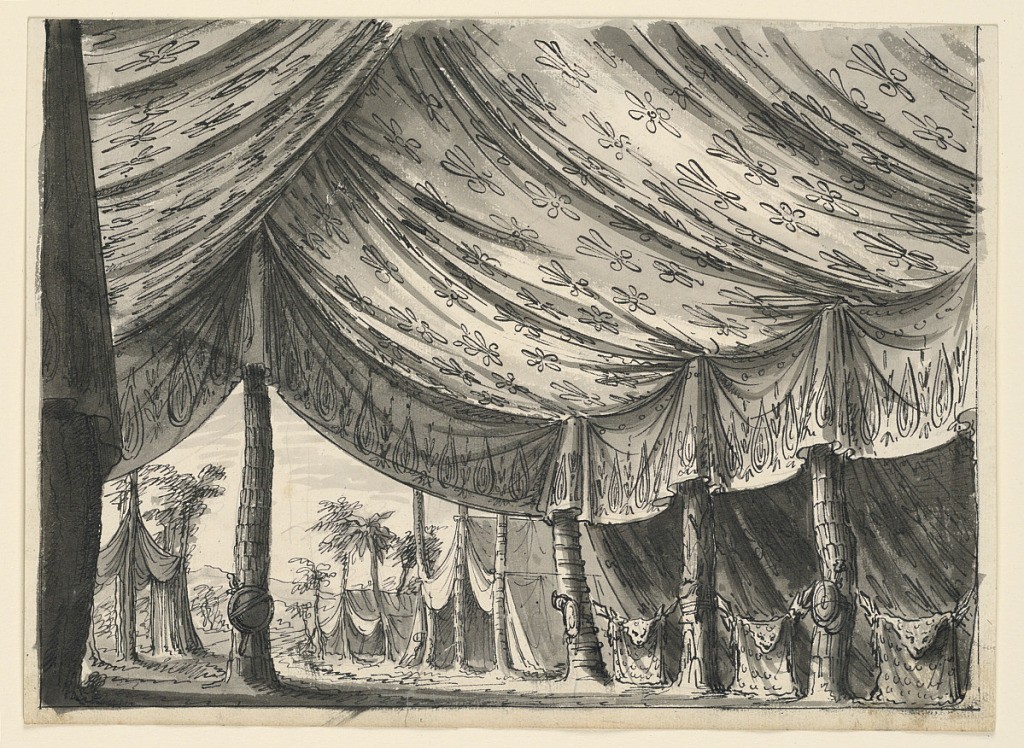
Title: Stage Design, Tent of Genghis Khan, for the Ballet "Genghis Khan" by Luigi Henry
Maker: Romolo Achille Liverani, Italian, 1809 - 1872
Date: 1828
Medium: Pen and black ink, brush and gray wash, graphite on white laid paper
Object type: Drawing
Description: Horizontal rectangle. View of large tent suspended by trees, the lateral being connected by crossed halberds over which a skin of a leopard is laid. Fabric decorated with ornamental motifs. The tent entrance is at the back to the left, with one tree as support in center, on which a trophy of arms is suspended. Through the entrance, views of smaller tents and mountains in the background.